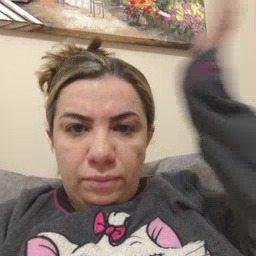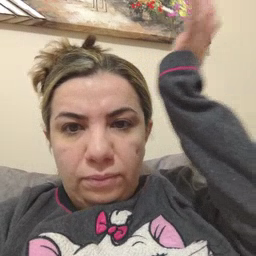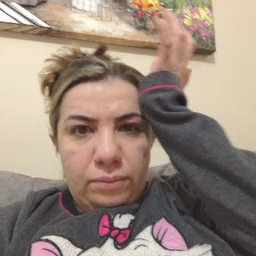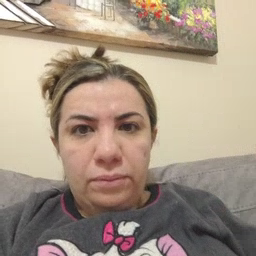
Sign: garbage